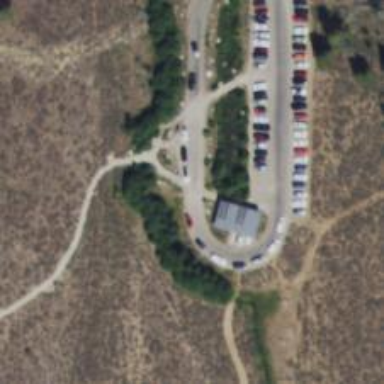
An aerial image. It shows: Trail path.